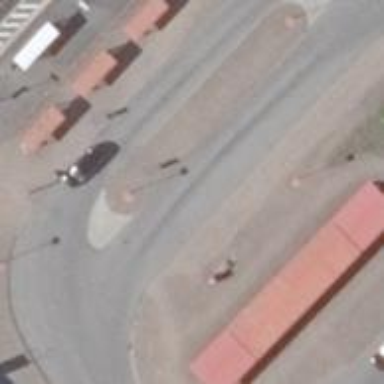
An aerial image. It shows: Taxi stand.